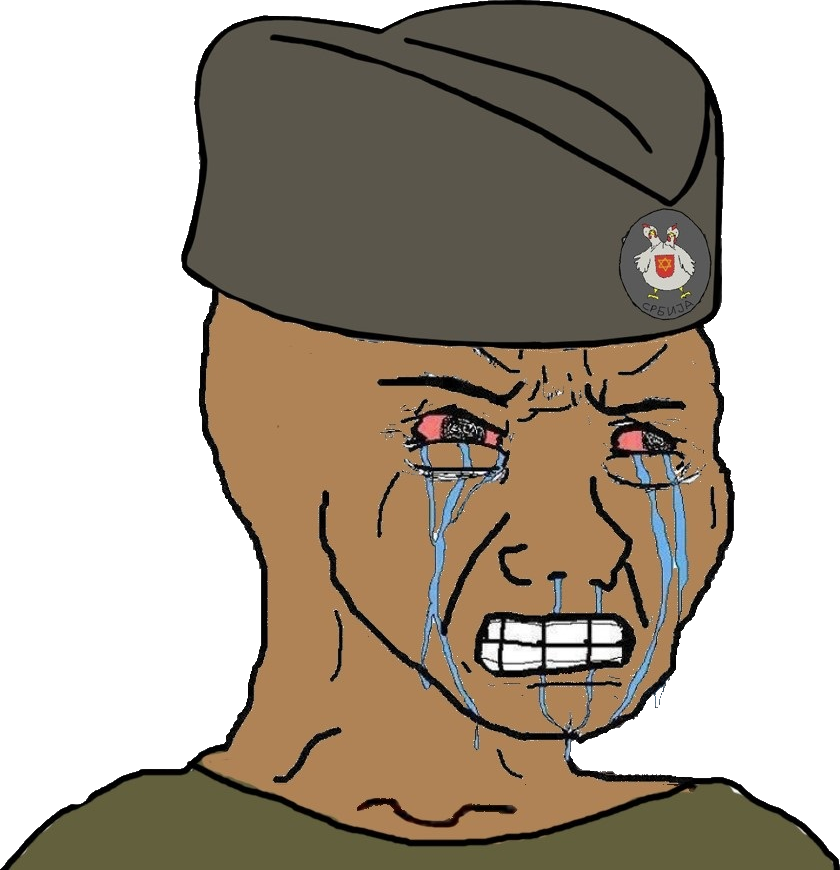
Label: 5_Crying_Wojak